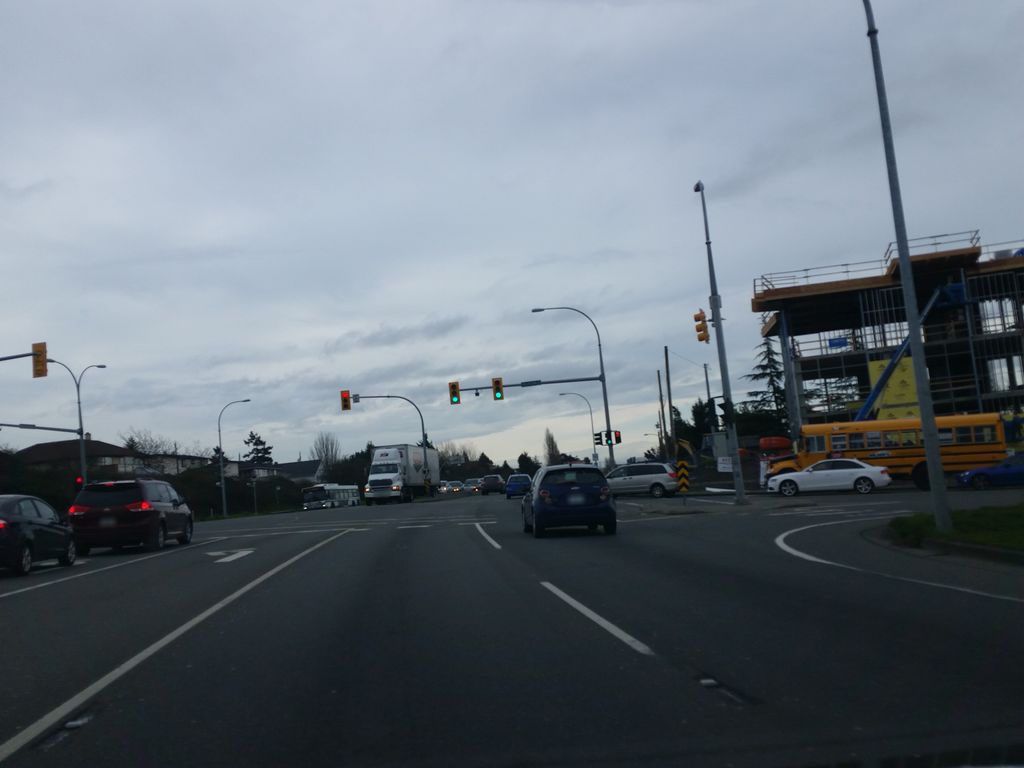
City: victoria